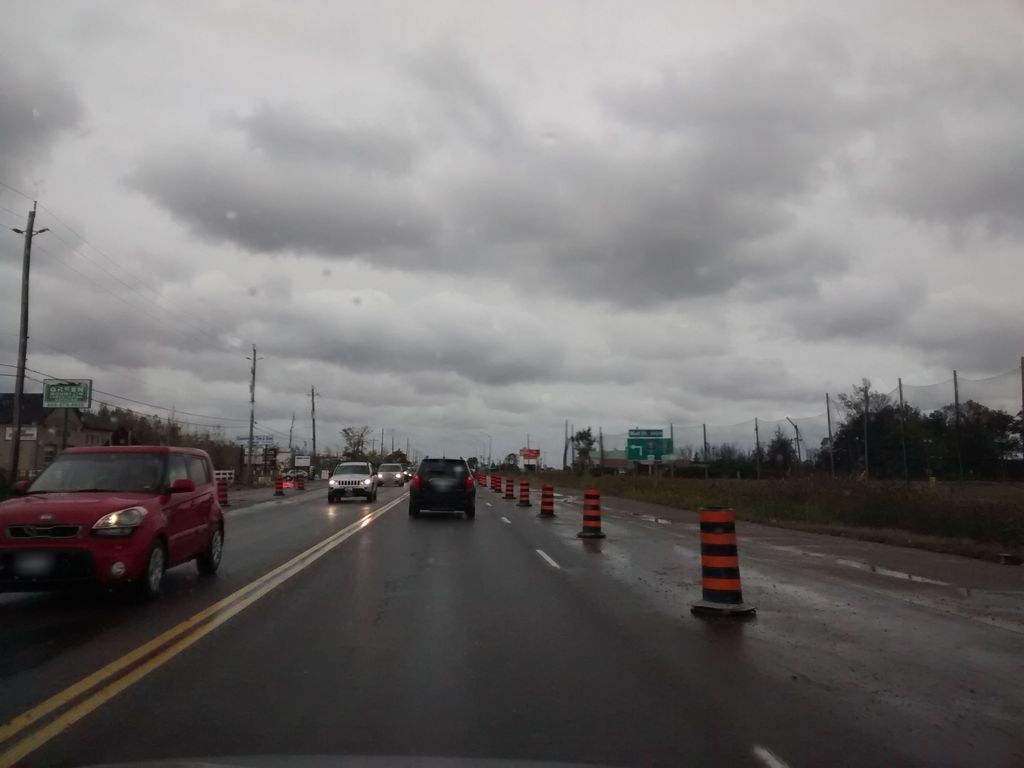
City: hamilton